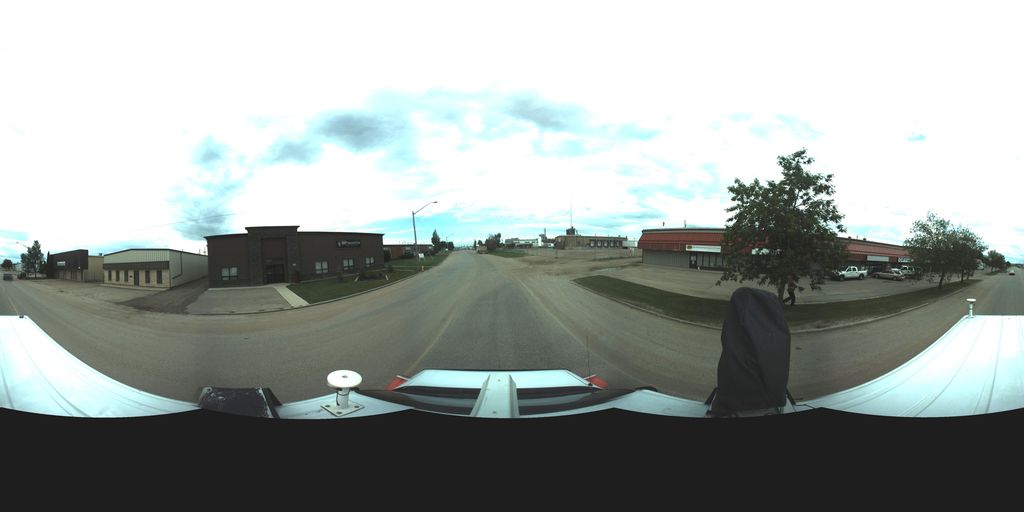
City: saskatoon